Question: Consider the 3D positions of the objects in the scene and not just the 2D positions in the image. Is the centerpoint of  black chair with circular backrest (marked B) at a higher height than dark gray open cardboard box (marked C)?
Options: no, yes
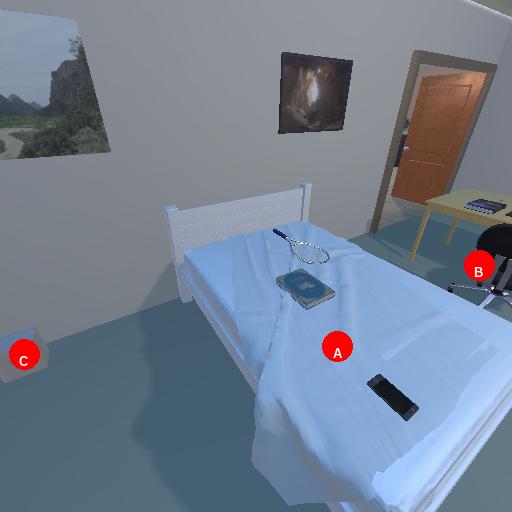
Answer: no